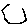
Label: hexagon